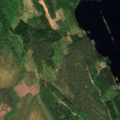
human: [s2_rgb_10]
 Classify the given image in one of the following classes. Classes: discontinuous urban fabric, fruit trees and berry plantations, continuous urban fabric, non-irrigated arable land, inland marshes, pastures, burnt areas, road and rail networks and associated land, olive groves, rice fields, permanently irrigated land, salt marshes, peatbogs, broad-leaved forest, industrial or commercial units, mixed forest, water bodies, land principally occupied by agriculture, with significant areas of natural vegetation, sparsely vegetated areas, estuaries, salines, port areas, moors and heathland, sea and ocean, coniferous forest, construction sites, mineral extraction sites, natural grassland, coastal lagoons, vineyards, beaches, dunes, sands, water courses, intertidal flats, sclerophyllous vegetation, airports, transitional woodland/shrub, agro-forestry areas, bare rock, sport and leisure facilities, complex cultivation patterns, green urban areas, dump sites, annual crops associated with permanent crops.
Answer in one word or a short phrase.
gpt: coniferous forest, mixed forest, water bodies